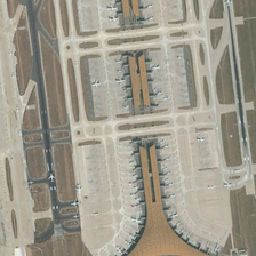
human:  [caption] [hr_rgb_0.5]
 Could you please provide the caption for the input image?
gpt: terminal building and tarmac with airplanes are sandwiched by flight paths

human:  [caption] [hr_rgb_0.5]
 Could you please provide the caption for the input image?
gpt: some planes berth on the grey airport  which is like a zipper .

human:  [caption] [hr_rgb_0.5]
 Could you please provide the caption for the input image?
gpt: sqare termial buildings are separated by runways .

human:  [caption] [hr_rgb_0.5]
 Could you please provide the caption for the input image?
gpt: terminal building and tarmac with airplanes are sandwiched by flight paths where several planes are slipping .

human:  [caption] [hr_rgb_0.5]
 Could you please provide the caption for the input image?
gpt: some planes are sparsely parked in an airport with many runways .